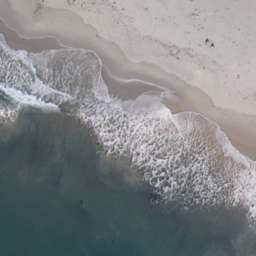
Label: beach